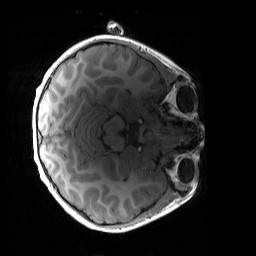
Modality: T1w
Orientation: axial
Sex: male
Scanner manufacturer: siemens
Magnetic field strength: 3 T
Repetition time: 1.9 s
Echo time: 0.00243 s